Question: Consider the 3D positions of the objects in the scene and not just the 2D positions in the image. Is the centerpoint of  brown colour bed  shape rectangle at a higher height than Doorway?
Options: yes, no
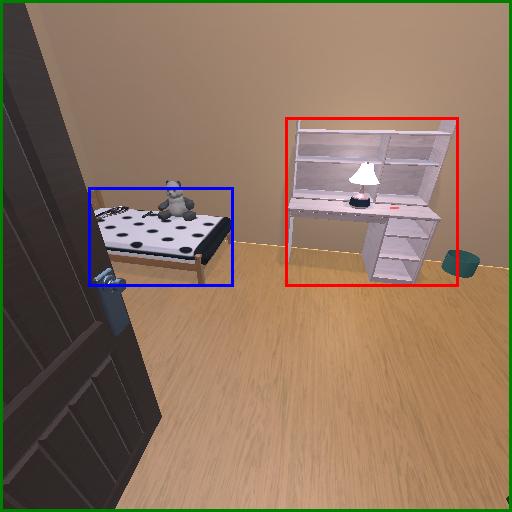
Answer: yes